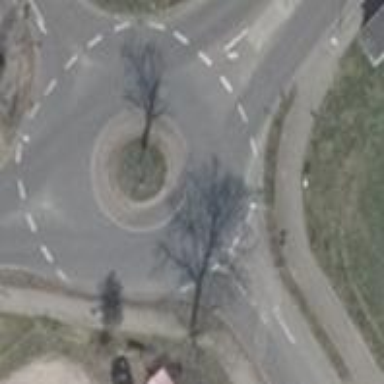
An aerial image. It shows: Tertiary road with asphalt surface leading to roundabout junction.